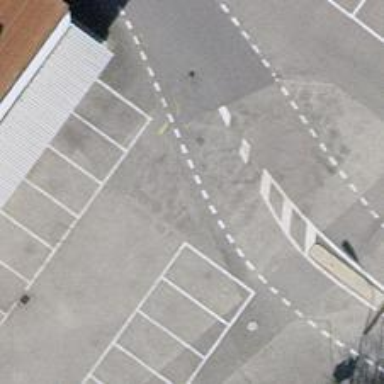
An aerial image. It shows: Parking aisle designated as service road.